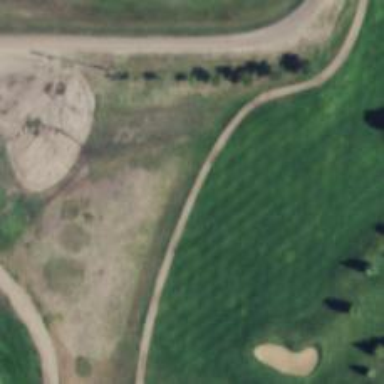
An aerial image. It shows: Service road with high-quality grade1 tracktype. It resembles golf cart path.